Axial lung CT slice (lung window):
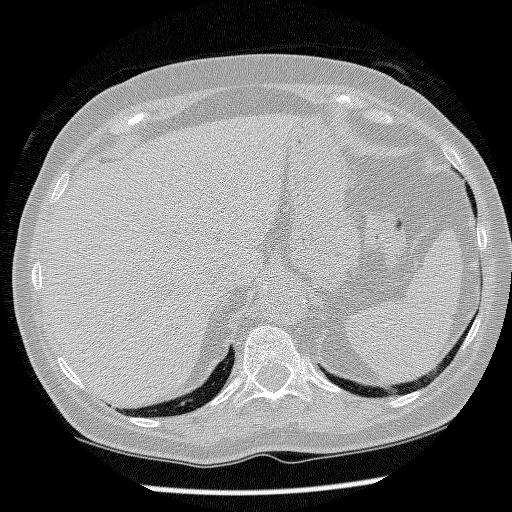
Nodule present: no